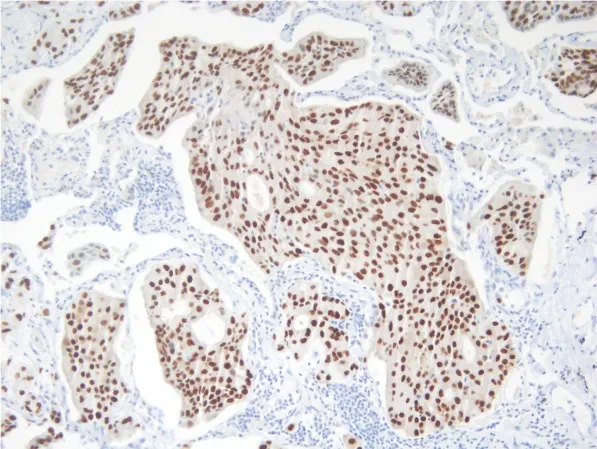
Positive IHC staining for AR.
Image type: pathology (immunostaining)